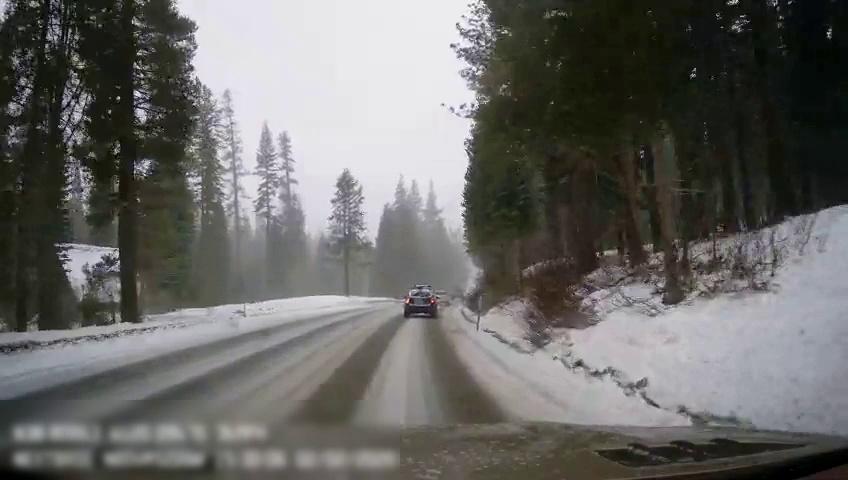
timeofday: Day
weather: Snowy
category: Drivable Space
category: Vehicles | Car
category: Vehicles | SUV